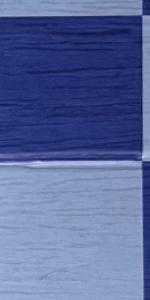
Label: Empty